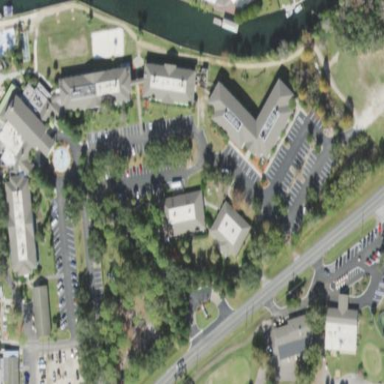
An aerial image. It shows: Hotel.